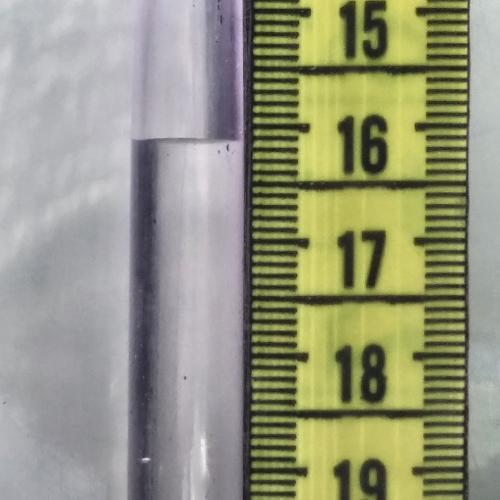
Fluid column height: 16.1 cm